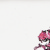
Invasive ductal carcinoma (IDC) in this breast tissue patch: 0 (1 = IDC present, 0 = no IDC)